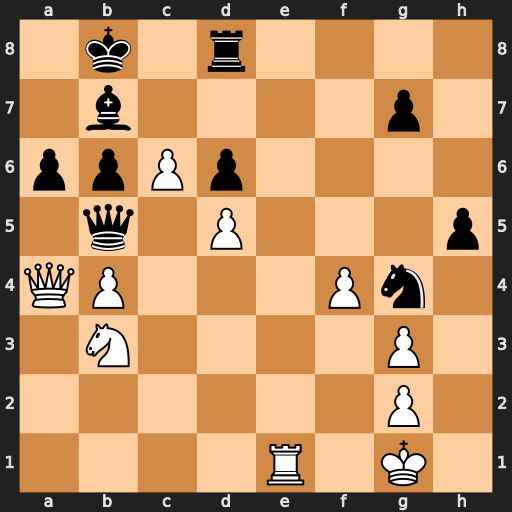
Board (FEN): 1k1r4/1b4p1/ppPp4/1q1P3p/QP3Pn1/1N4P1/6P1/4R1K1
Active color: w
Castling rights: -
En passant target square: -
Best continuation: Qxb5 axb5 Re7 Bxc6 dxc6